Current action and preconditions to check: path_clear

Your task: For each precondition in the list above, predict whether it will hold at this action.

Consider the current scene as observed from the mobile robot's camera, and analyze the predicted future states of all dynamic agents (e.g., people, animals, vehicles, or any moving entities) within the NEXT SECOND.

IMPORTANT: Only answer "very likely" if you are absolutely certain—based on strong, clear evidence—that a dynamic agent will violate the precondition in the predicted future state. Do NOT answer "very likely" for unlikely, ambiguous, or low-probability risks.

Ask yourself for each precondition: Is there a high probability, with clear and convincing evidence, that the predicted future states of any dynamic agent will interfere with the predicted future state of the currently executing action within the NEXT SECOND, causing that precondition to fail?

Assess the risk level based on these predictions. Use "likely" or "very likely" if motions create a clear risk of interference.

Use "neutral" or "improbable" if agents are nearby but their predicted paths are clearly diverging or non-conflicting.

Failure Risk Categories: "very improbable", "improbable", "neutral", "likely", "very likely"

Answer Format: Output ONLY the probability_of_failure value from these categories: "very improbable", "improbable", "neutral", "likely", "very likely"

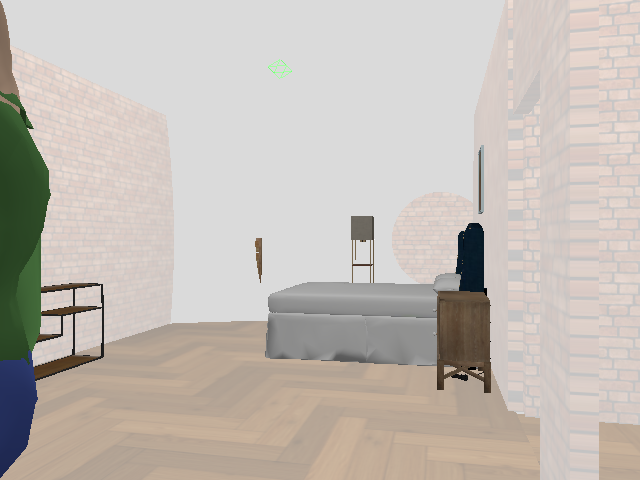

Answer: very likely